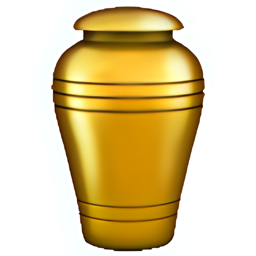
Name: funeral urn
Emoji: ⚱
Group: Objects
Sub-group: other-object